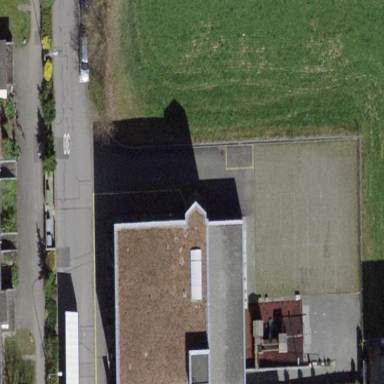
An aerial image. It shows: Building that is place of worship.